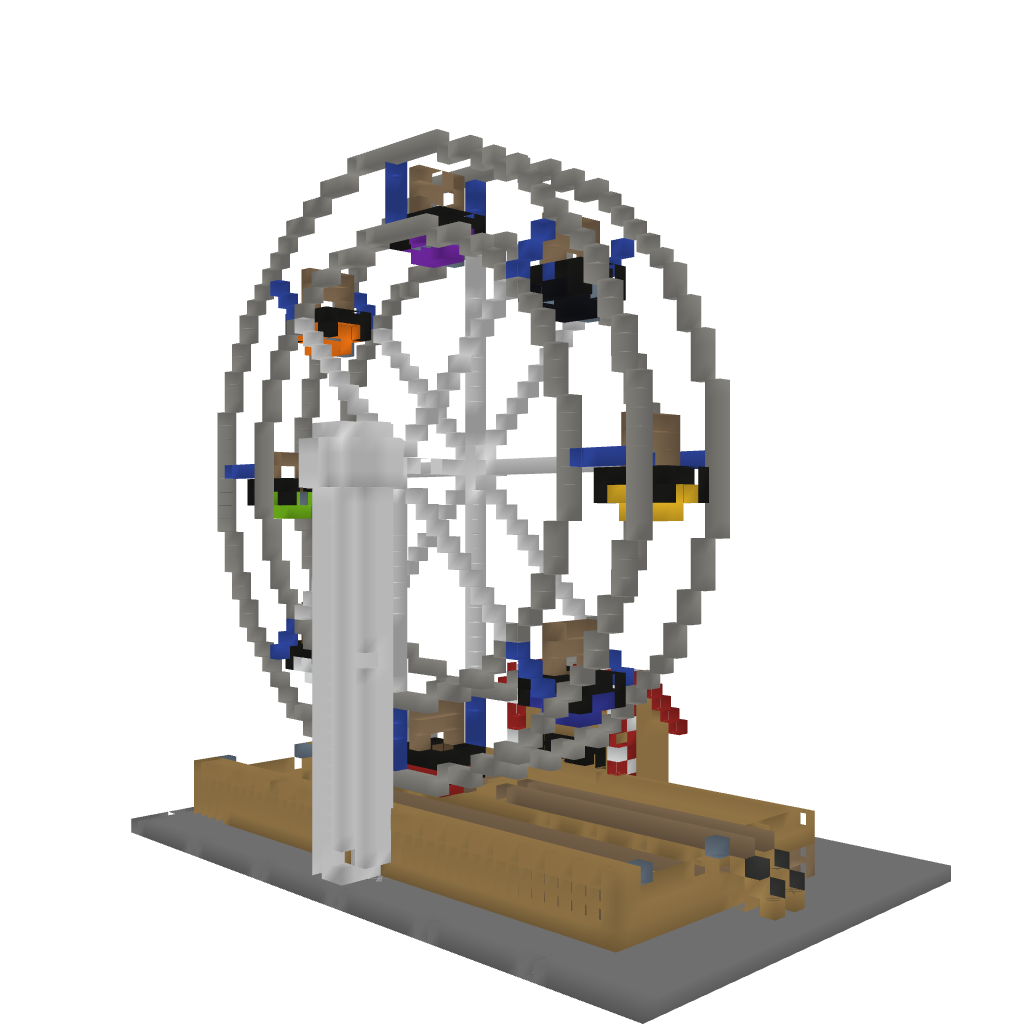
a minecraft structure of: FerrisWheel